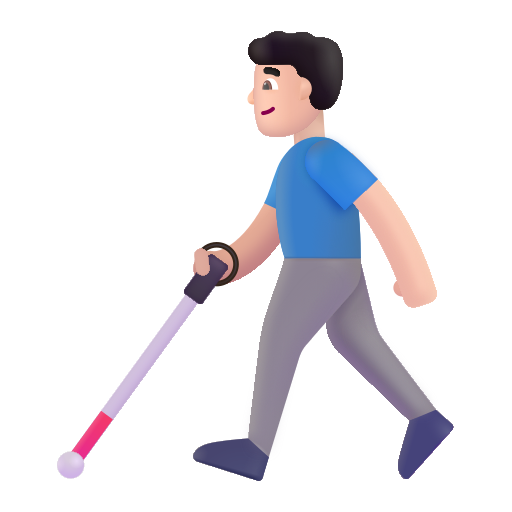
man with white cane color light